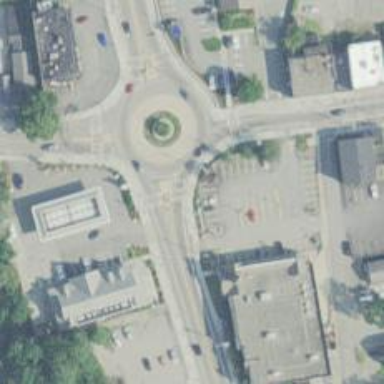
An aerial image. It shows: Marked crossing on footway.